Question: I have a non-grid-aligned set of input values associated with grid-aligned output values. Given a new input value I want to find the output:

(These are X,Y coordinates, calibrating an imprecise not-square eye-tracking input device to exact locations on screen.)
This looks like <URL>, but my input values are not grid-aligned. Given an input, how can I figure out a reasonable output value?
---
: In this case where I have sets of input and output points, what is actually needed is to perform <URL> on the output quad using those U,V coordinates.
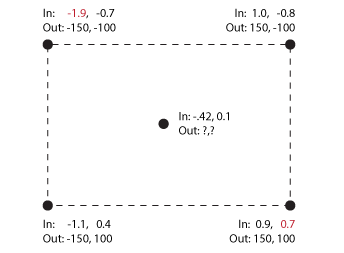
Answer: You can bilinearly interpolate in any convex tetragon. A cartesian grid is just a bit simpler because the calculation of interpolation parameters is trivial. In the general case you interpolate as follows:
'''
parameters alpha, beta
interpolated value = (1 - alpha) * ((1 - beta) * p1 + beta * p2) + alpha * ((1 - beta) * p3 + beta * p4)
'''
In order to calculate the parameters, you have to solve a system of equations. Put your input values in the places of 'p1' through 'p4' and solve for 'alpha' and 'beta'.
Then put your output values in the places of 'p1' through 'p4' and use the calculated parameters to calculate the final interpolated output value.
For a regular grid, the parameter calculation comes down to:
'''
alpha = x / cell width
beta = y / cell height
'''
which automatically solves the equations.
Here is a sample interpolation for 'alpha=0.3' and 'beta=0.6'

Actually, the equations can be solved analytically. However, the formulae are quite ugly. Therefore, iterative methods are probably nicer. There are two solutions for the system of equations. You need to pick the solution where both parameters are in [0, 1].
First solution:
'''
alpha = -(b e - a f + d g - c h + sqrt(-4 (c e - a g) (d f - b h) +
(b e - a f + d g - c h)^2))/(2 c e - 2 a g)
beta = (b e - a f - d g + c h + sqrt(-4 (c e - a g) (d f - b h) +
(b e - a f + d g - c h)^2))/(2 c f - 2 b g)
'''
where
'''
a = -p1.x + p3.x
b = -p1.x + p2.x
c = p1.x - p2.x - p3.x + p4.x
d = interpolated_point.x - p1.x
e = -p1.y + p3.y
f = -p1.y + p2.y
g = p1.y - p2.y - p3.y + p4.y
h = interpolated_point.y - p1.y
'''
Second solution:
'''
alpha = (-b e + a f - d g + c h + sqrt(-4 (c e - a g) (d f - b h) +
(b e - a f + d g - c h)^2))/(2 c e - 2 a g)
beta = -((-b e + a f + d g - c h + sqrt(-4 (c e - a g) (d f - b h) +
(b e - a f + d g - c h)^2))/( 2 c f - 2 b g))
'''